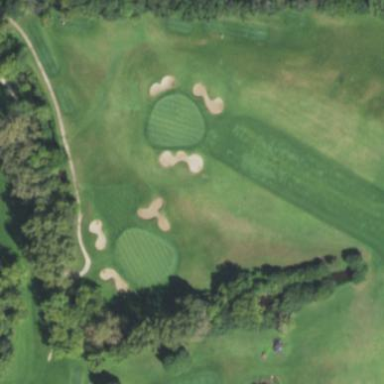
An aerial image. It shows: Picturesque scene of golf course with lateral water hazard.